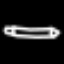
Label: pencil